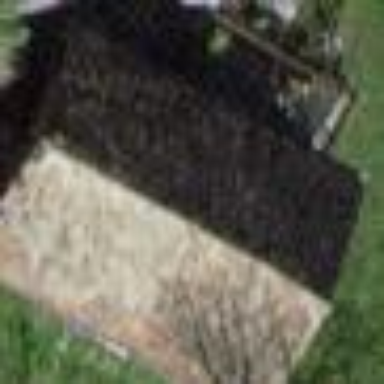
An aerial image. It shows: Shed.